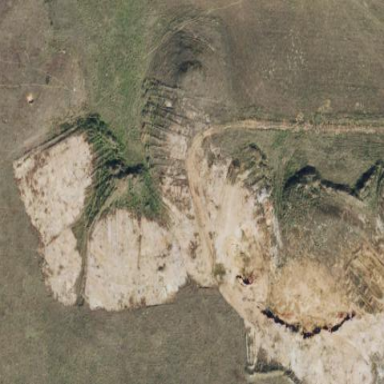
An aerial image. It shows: Quarry area.